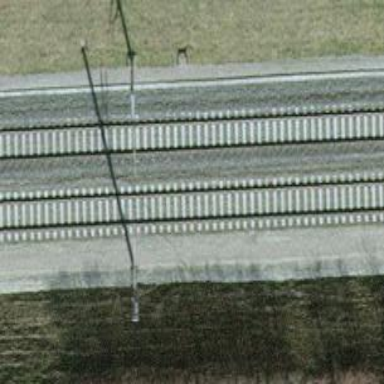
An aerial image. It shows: Solitary milestone along the railway.